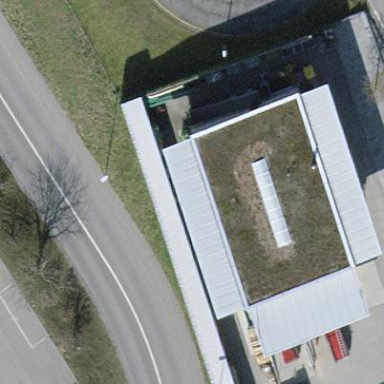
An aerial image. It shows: View of roof of building.